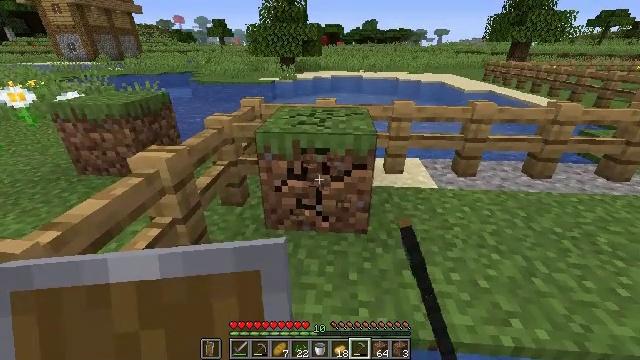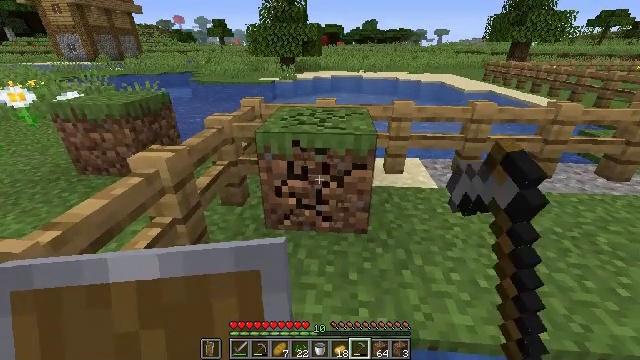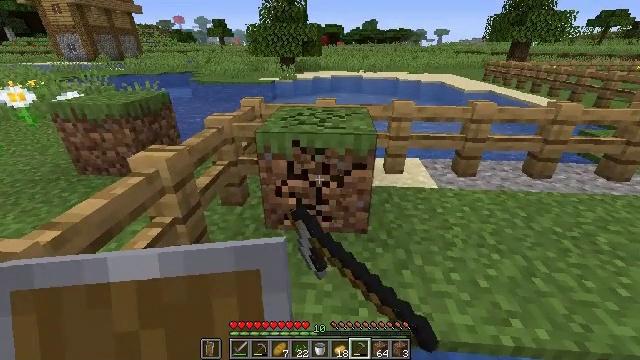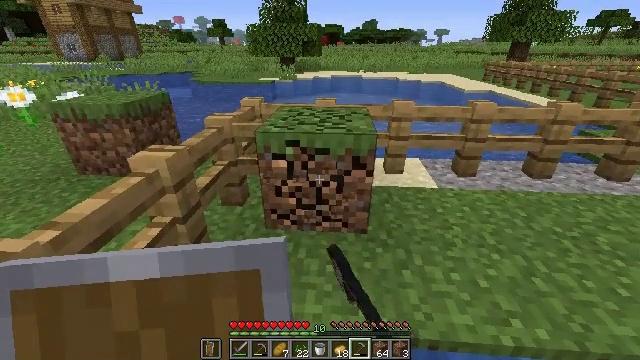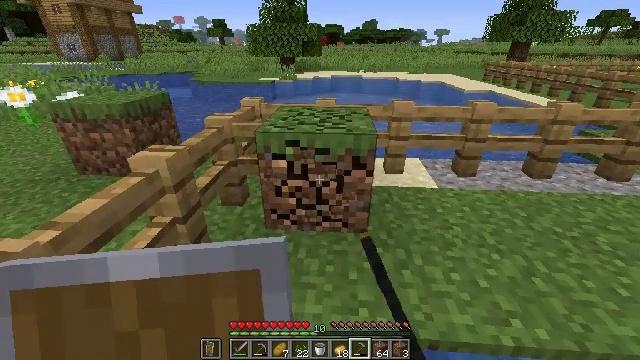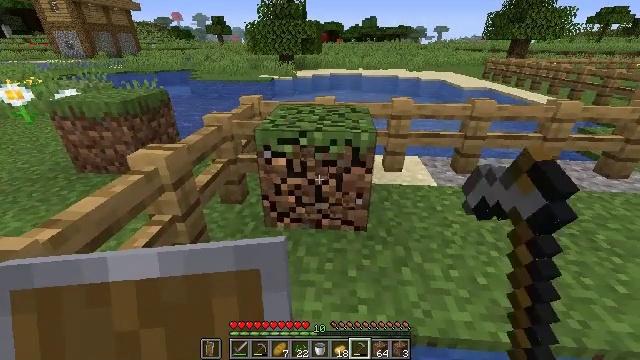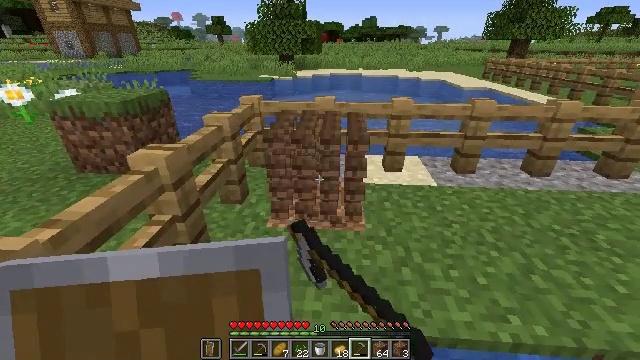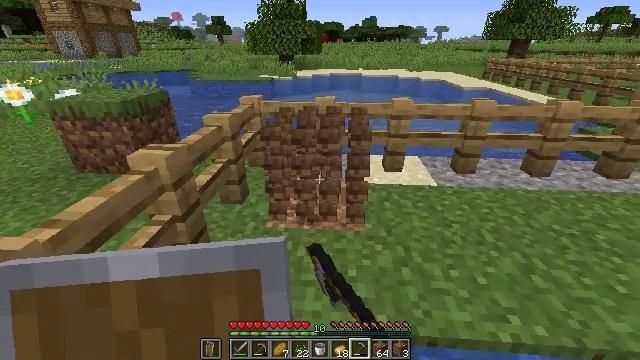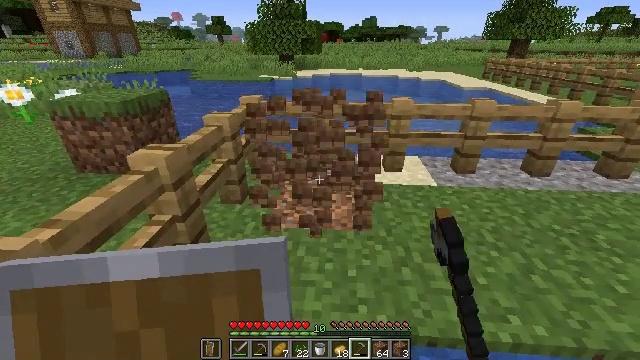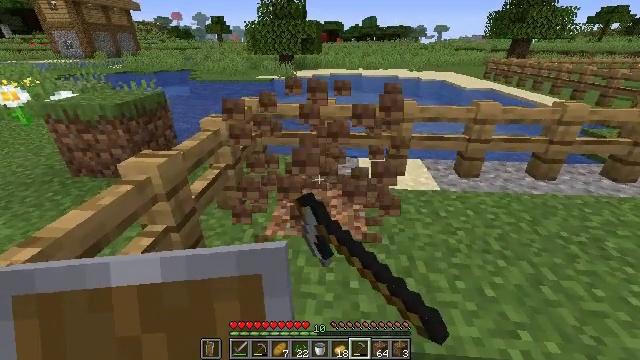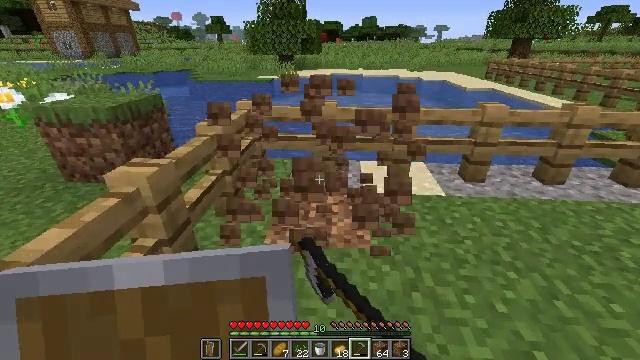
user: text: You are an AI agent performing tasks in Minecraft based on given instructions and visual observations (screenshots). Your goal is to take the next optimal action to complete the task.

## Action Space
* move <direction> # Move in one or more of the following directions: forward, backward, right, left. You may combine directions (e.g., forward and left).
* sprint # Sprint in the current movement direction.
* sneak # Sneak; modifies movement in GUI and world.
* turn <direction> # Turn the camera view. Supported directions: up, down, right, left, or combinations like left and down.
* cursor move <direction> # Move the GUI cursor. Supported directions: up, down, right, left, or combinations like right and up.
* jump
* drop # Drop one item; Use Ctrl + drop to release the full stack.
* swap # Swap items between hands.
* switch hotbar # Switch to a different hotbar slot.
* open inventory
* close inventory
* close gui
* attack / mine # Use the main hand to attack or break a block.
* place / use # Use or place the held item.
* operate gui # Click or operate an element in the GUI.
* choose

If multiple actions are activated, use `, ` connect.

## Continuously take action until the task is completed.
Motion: motion action
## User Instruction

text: Mine grass block from the ground.
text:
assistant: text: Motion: attack / mine
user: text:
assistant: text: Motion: attack / mine
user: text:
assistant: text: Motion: attack / mine
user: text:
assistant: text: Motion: attack / mine
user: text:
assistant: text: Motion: attack / mine
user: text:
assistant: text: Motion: attack / mine
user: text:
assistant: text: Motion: attack / mine
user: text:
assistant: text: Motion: attack / mine
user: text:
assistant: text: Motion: move forward, attack / mine
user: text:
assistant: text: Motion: move forward, attack / mine
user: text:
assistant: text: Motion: attack / mine